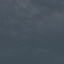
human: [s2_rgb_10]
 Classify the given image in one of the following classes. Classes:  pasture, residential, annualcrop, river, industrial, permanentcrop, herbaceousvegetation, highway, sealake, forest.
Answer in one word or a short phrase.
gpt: SeaLake